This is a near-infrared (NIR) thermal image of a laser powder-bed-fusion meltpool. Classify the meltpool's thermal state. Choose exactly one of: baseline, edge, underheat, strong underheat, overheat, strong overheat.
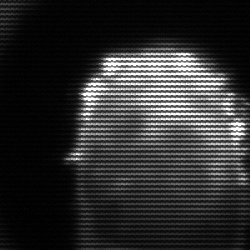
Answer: baseline